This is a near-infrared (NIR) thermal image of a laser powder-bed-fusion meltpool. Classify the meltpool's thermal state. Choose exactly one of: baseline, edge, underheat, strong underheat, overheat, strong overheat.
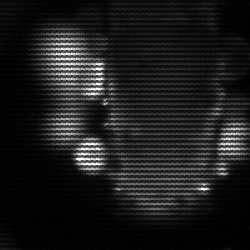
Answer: strong underheat